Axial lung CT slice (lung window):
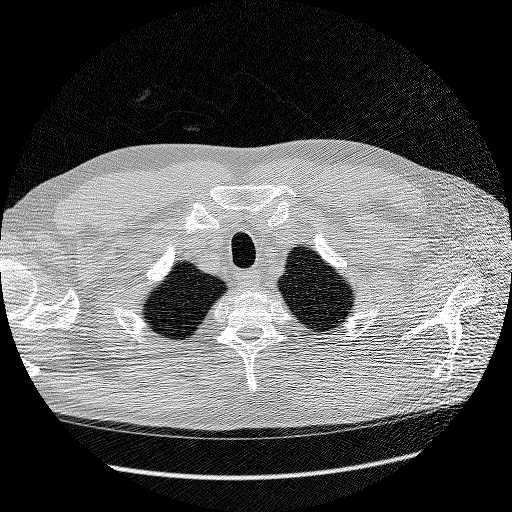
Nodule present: no